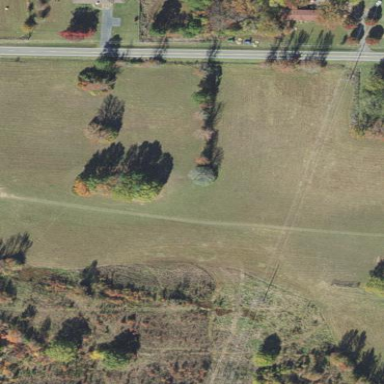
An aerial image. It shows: Beautiful meadow.